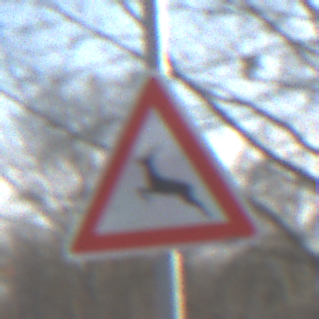
Verkehrszeichen: WildwechselRechts
Umgebung: Outdoor, Nature
Tageszeit: MorningAfternoon
Wetter: PartlyCloudy
Licht: Natural
Jahreszeit: NotSpecified
Kontrast: HighContrast